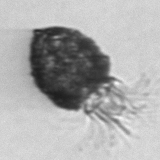
Label: Stenosemella_pacifica